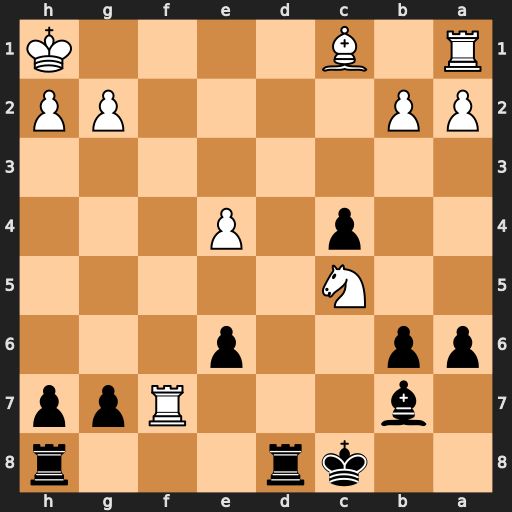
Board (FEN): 2kr3r/1b3Rpp/pp2p3/2N5/2p1P3/8/PP4PP/R1B4K
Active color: b
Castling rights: -
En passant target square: -
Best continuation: Rd1+ Rf1 Rxf1#